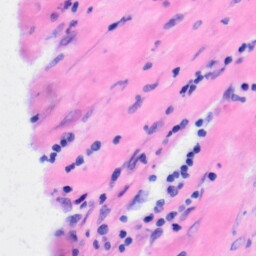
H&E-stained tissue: Liver